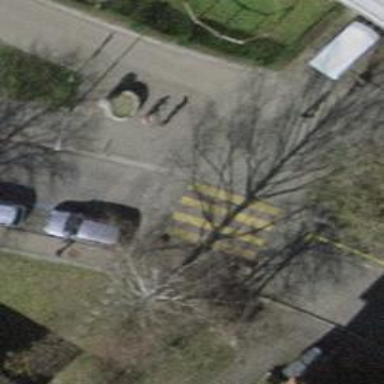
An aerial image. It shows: Uncontrolled zebra crossing with traffic calming table.